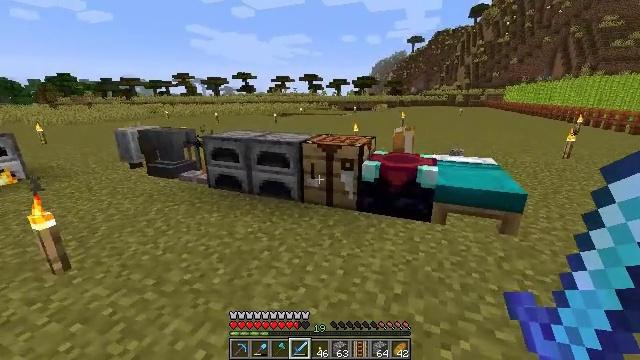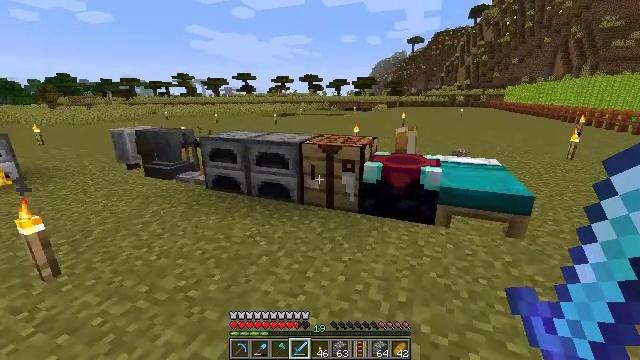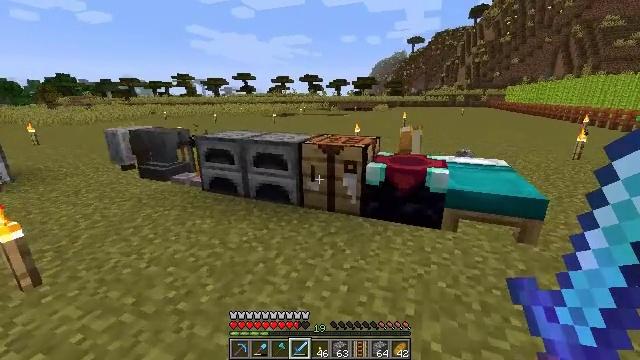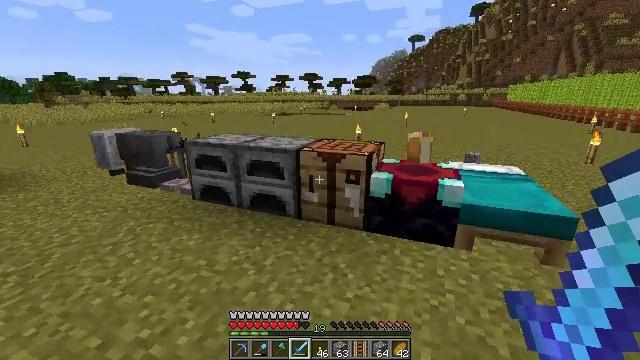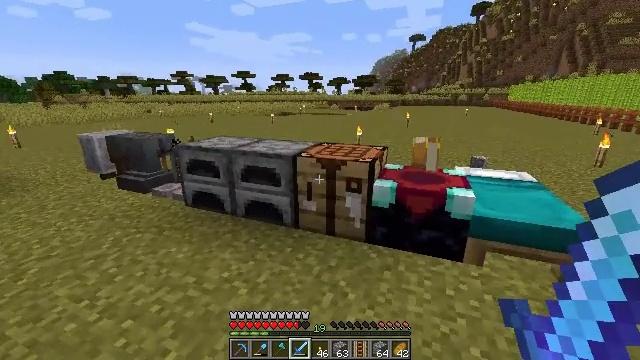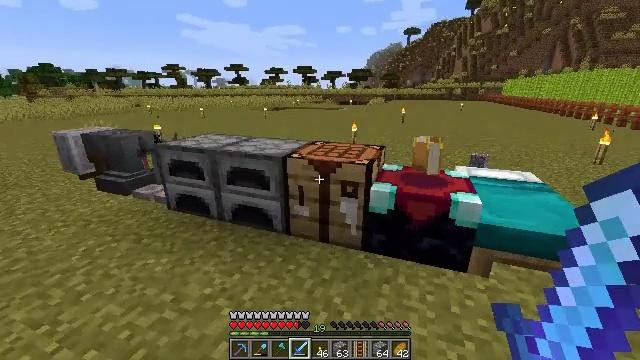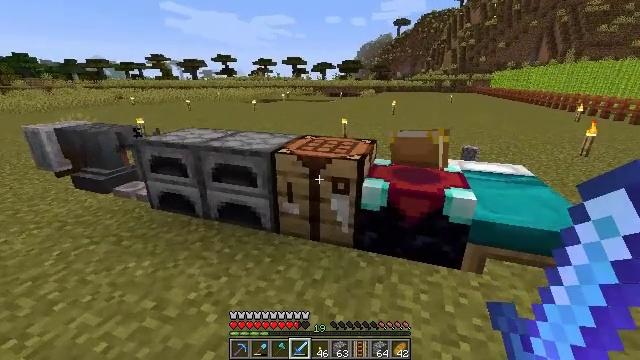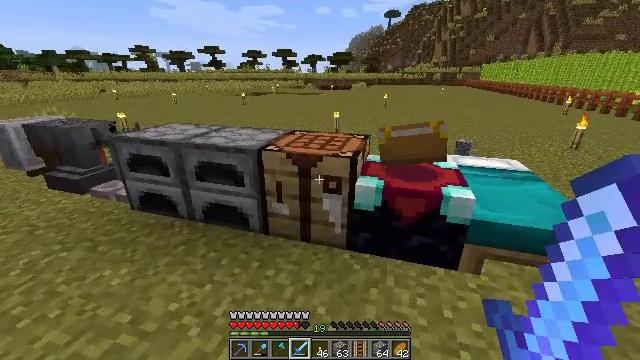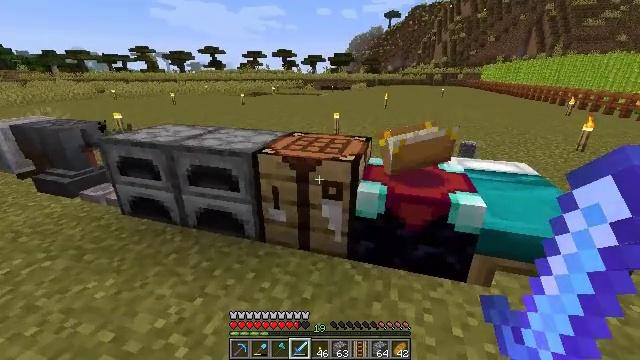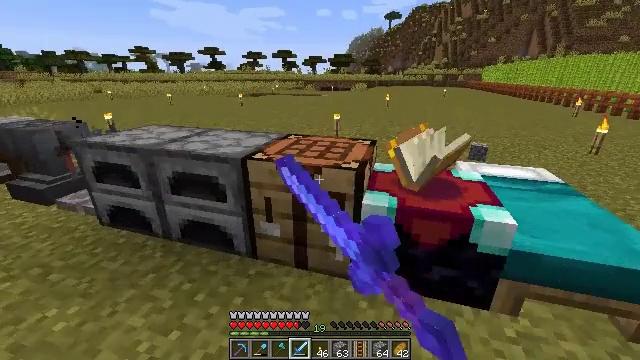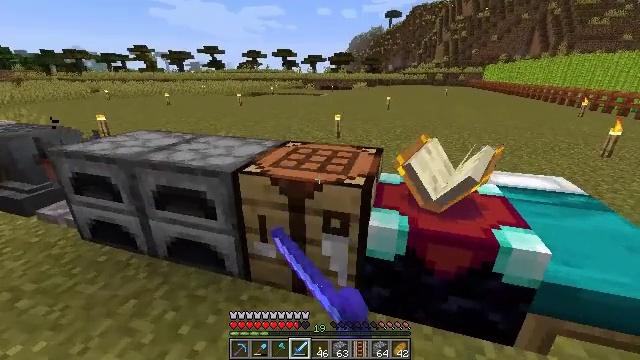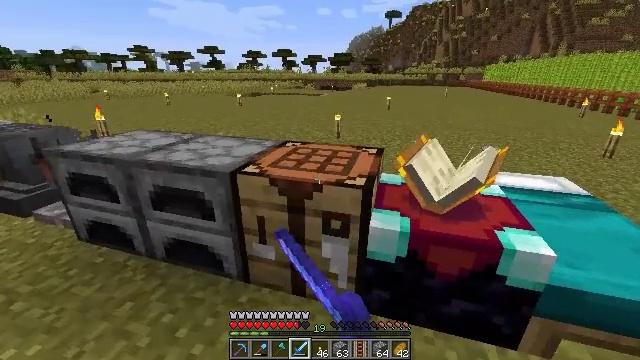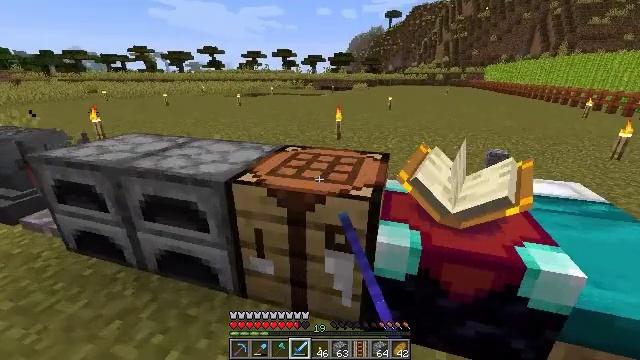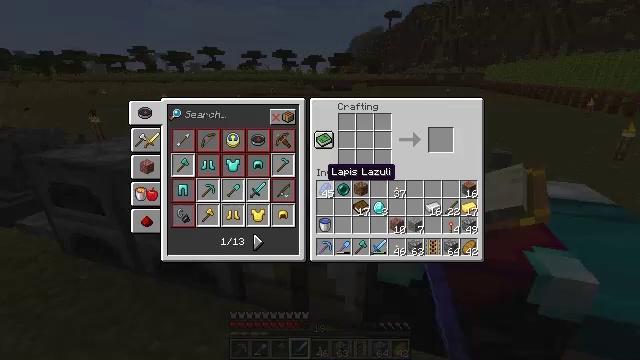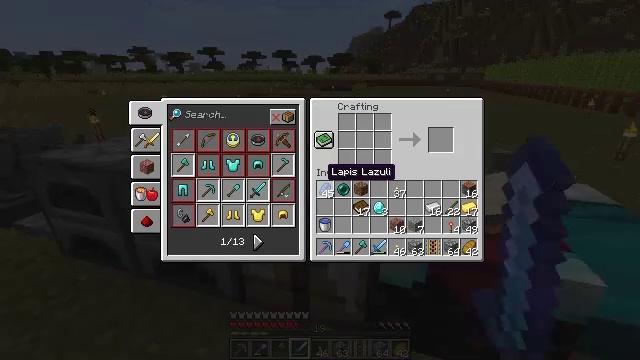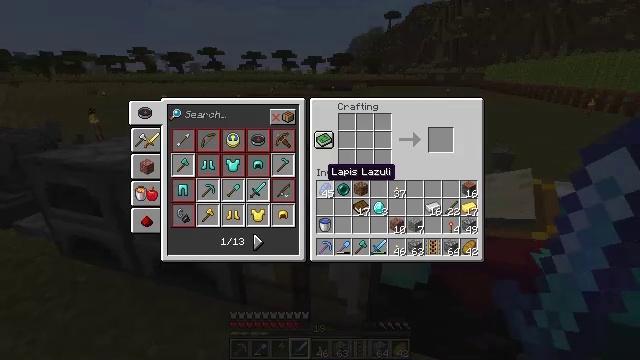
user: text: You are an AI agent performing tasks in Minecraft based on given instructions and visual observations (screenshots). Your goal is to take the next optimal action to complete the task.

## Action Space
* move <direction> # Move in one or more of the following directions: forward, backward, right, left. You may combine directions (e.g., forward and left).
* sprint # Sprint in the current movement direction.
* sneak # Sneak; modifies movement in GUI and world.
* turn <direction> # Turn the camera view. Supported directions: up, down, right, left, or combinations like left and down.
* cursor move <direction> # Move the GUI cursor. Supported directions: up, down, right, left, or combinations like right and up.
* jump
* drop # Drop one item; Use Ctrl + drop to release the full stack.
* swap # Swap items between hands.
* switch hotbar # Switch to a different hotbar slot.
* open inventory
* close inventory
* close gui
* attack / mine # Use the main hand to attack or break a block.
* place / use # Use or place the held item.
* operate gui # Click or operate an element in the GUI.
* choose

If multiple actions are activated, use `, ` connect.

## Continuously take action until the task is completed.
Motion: motion action
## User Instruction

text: Drop a granite.
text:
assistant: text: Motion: move forward
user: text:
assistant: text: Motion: move forward
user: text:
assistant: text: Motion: move forward
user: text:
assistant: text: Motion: move forward
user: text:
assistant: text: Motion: move forward, turn right and down
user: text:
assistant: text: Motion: move forward, turn right and down
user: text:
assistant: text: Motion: move forward, turn right and down
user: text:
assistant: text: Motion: move forward, use / place
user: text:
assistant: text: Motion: move forward, use / place
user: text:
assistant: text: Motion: move forward, use / place
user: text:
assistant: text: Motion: use / place
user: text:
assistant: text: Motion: no_op
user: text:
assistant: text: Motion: open gui
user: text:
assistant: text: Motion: no_op
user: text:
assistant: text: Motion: no_op
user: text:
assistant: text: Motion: no_op
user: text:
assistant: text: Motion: no_op
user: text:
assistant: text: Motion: no_op
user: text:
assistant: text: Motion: no_op
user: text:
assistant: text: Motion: cursor move right and up
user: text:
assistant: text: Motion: cursor move right and up
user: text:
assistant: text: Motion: cursor move right and up
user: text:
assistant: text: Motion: cursor move right
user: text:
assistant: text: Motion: cursor move right
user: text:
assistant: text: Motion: cursor move right
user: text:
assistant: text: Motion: cursor move right
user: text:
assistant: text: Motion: cursor move right
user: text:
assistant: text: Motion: cursor move right and down
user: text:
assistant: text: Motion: no_op
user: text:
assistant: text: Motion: no_op